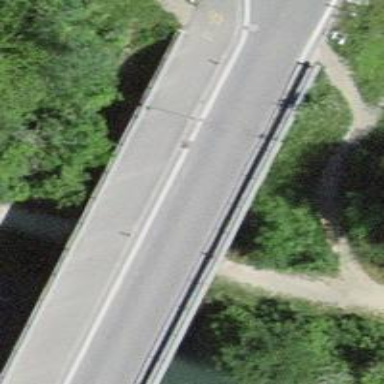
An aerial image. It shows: Unclassified road with asphalt surface crossing over beam bridge. There is opposite track cycleway on the left side.